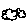
Label: cloud